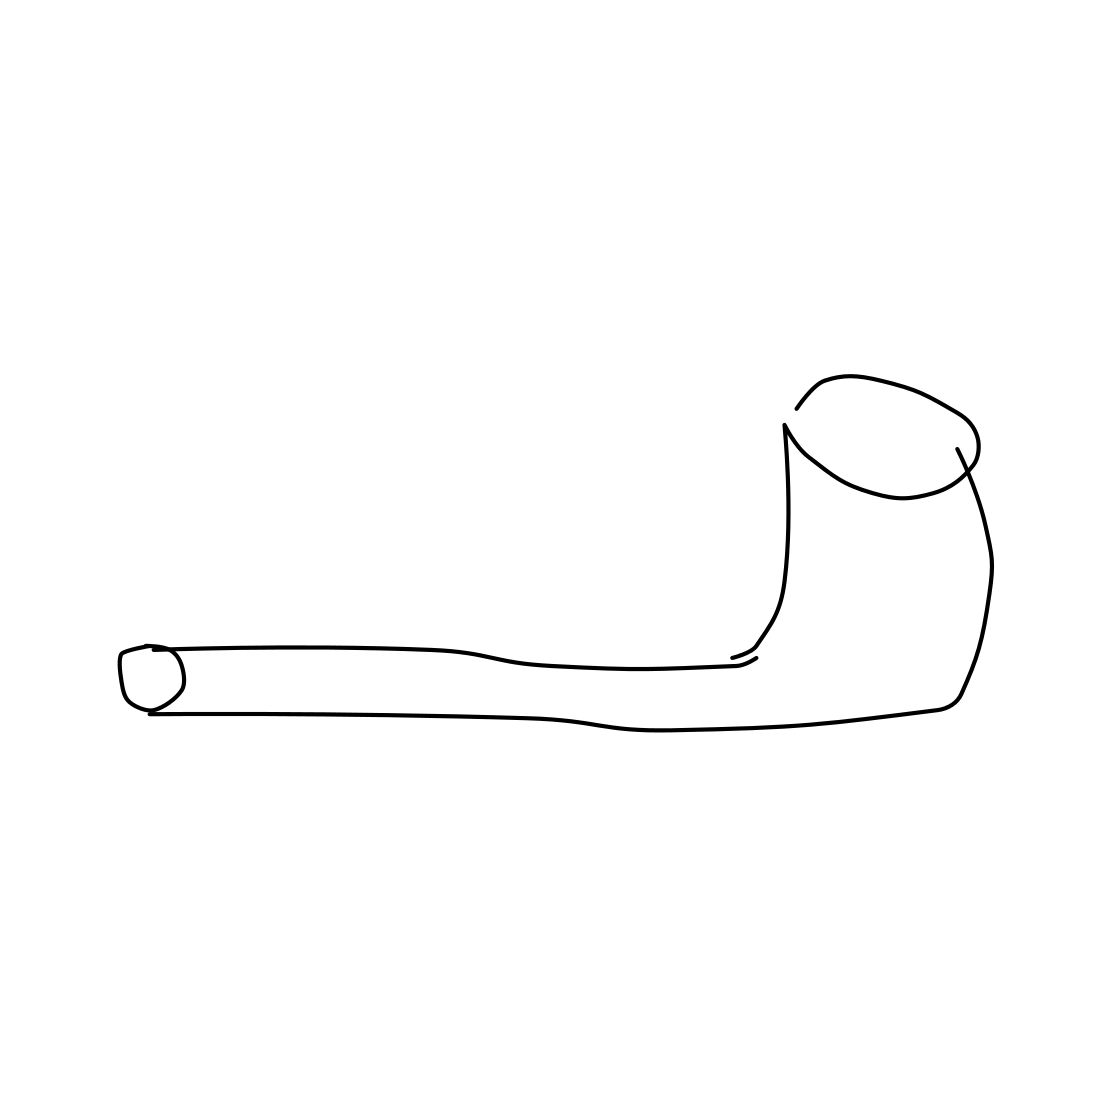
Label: pipe (for smoking)